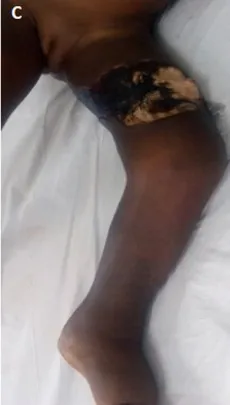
Indurated plaque with necrotic ulcer on the inner side of the left thigh associated lymphoedema.
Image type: medical_photograph (skin_photograph)